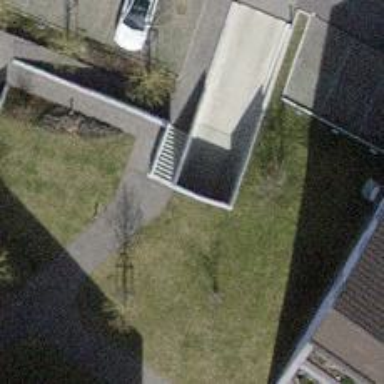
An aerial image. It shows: Set of steps on the road.